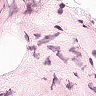
Metastatic tissue present: no